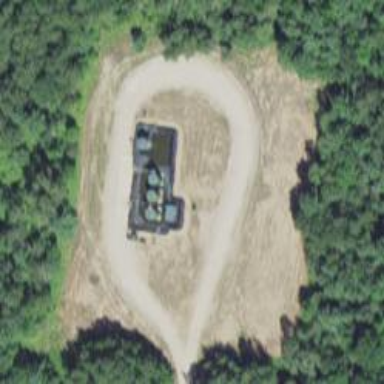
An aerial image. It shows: Storage tank with man-made structure.